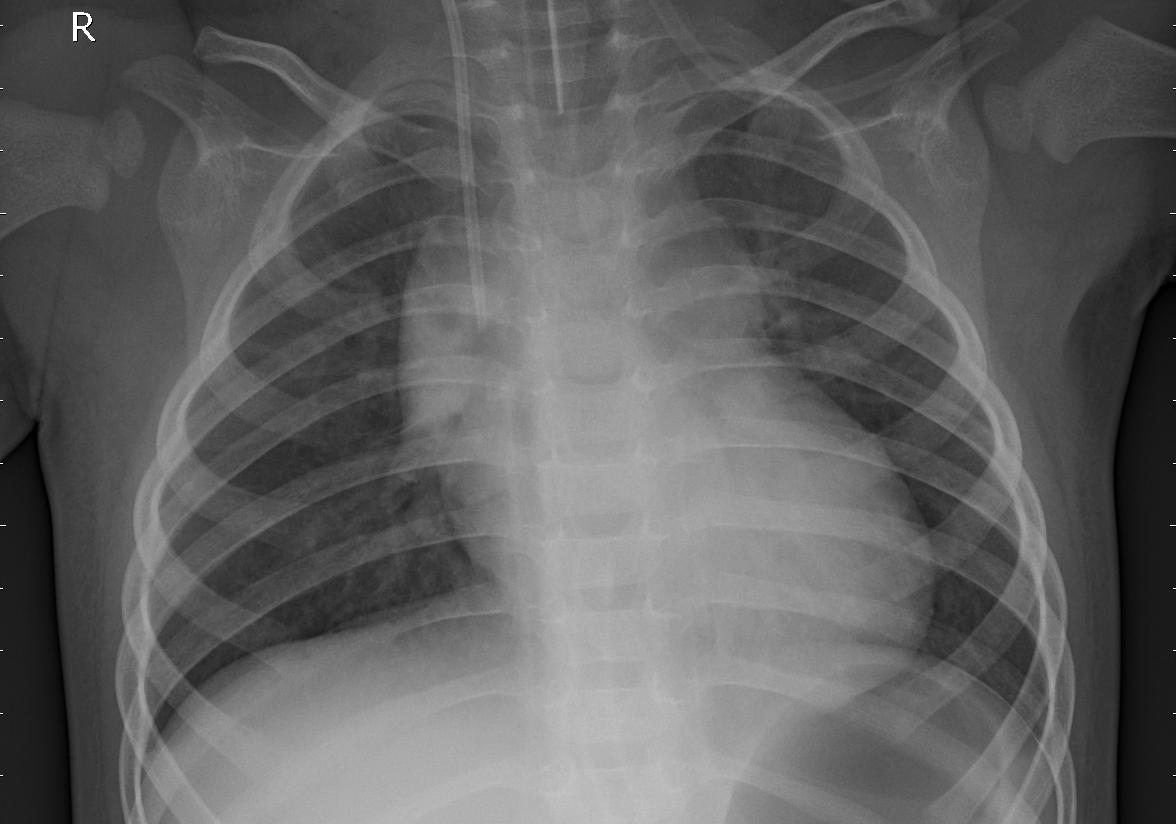
Diagnosis: PNEUMONIA